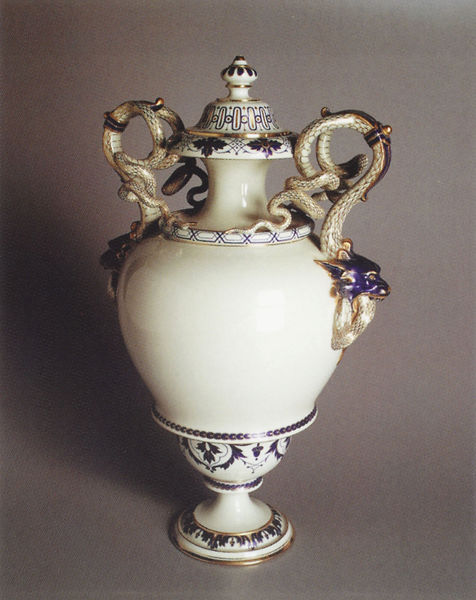
Titel: Vase “Rimini”
Künstler: Jules Dieterle
Institution: Limoges, Musée national Adrien Dubouché
Schlagwörter: blau, fuß, kopf, weiß, hund, tiere, muster, ornament, gold, schuppen, umrandung, henkel, vase, rand, ornamente, bemalt, deckel, gefäß, porzellan, detailliert, gewunden, asiatisch, schlange, verziert, voluten, antik, maul, fressen, schlangen, goldrand, schlängeln, verzierungen, bauchig, kobalt, kobaltblau, verschnörkelt, figurenschmuck, selten, bamalung, gridde, goldroand